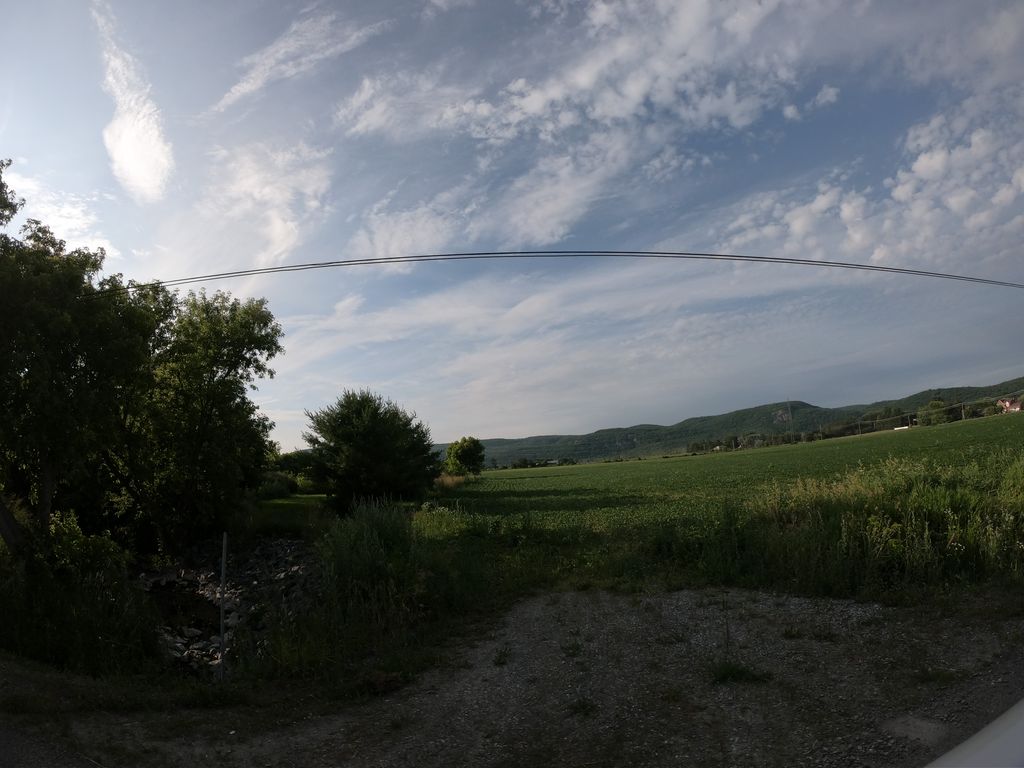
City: ottawa-gatineau